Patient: sex M, age 66
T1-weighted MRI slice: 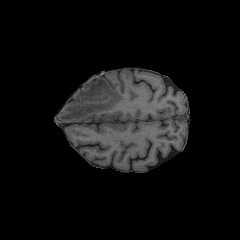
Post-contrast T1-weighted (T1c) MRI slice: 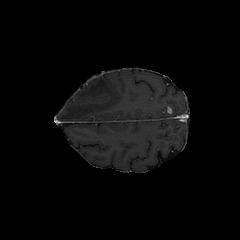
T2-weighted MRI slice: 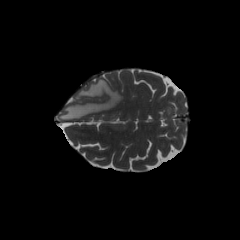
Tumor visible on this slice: yes
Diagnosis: Glioblastoma, IDH-wildtype
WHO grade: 4